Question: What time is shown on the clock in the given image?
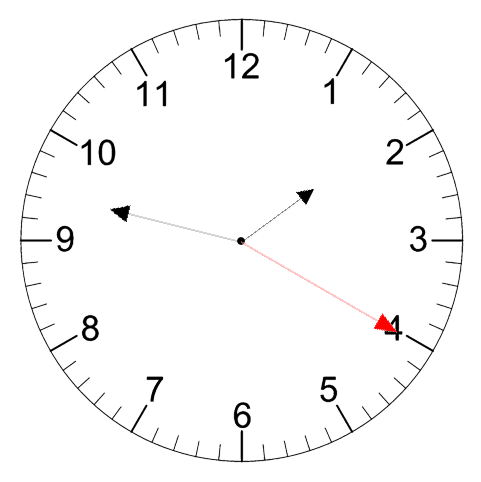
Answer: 01:47:20